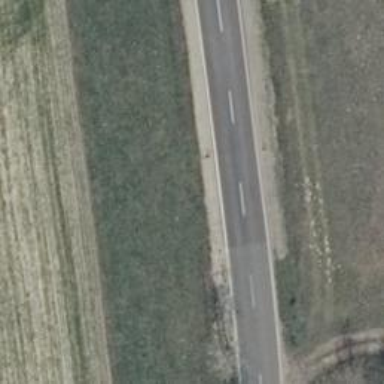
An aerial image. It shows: Tertiary road with asphalt surface.